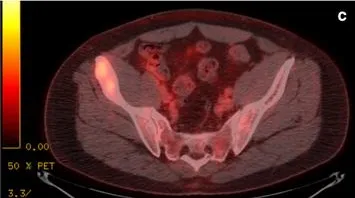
Imaging studies for 45-year-old patient ("Case 1") with pseudomyogenic hemangioendothelioma. C; PET-CT fusion image through the pelvis after three cycles of gemcitabine/docetaxel demonstrates a significant metabolic response.
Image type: radiology (pet)